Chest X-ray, AP view. Patient: 56 years old, sex F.
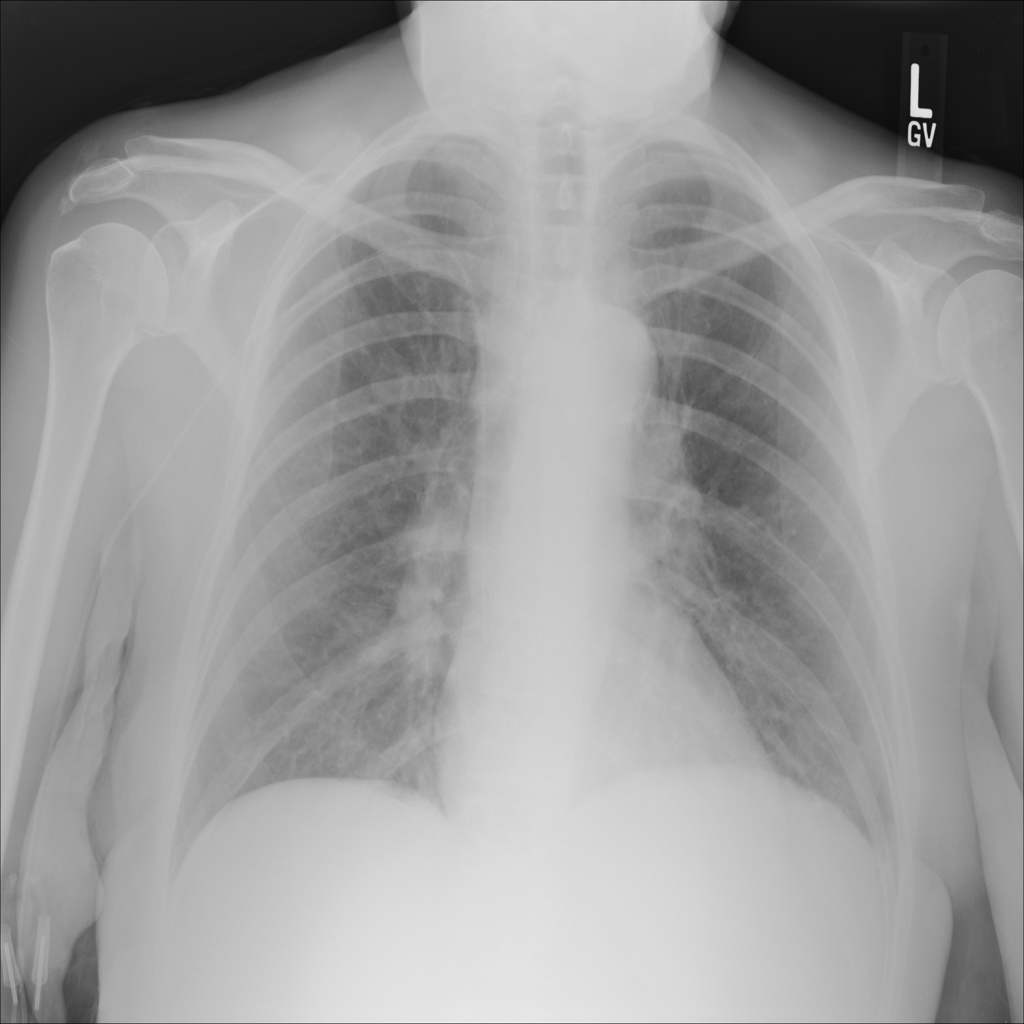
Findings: No Finding